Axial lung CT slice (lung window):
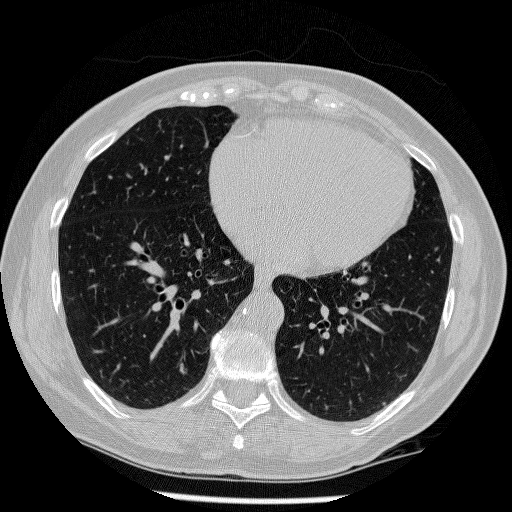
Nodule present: no